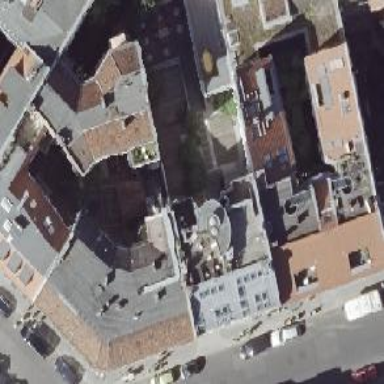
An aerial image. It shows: Residential building with distinctive double saltbox roof shape.